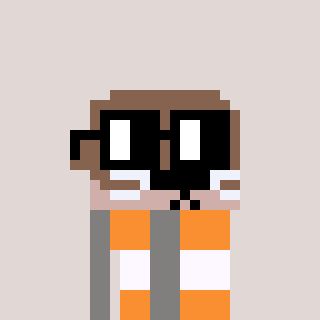
a pixel art character with square black glasses, a otter-shaped head and a bluegrey-colored body on a warm background